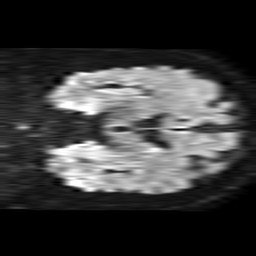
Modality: TRACE
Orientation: coronal
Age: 64
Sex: male
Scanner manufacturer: philips
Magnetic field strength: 1.5 T
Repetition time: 4.6 s
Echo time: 0.08631 s